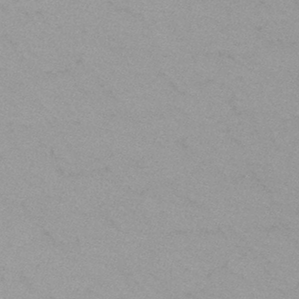
Label: frost